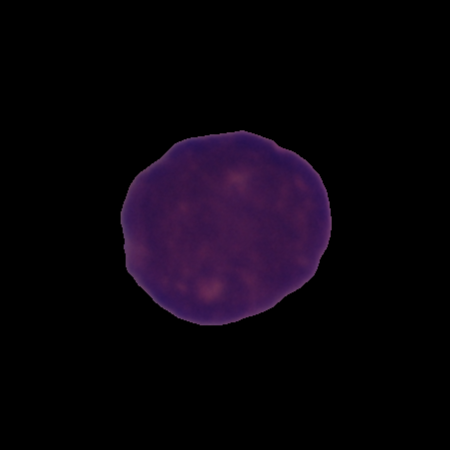
Label: cancer